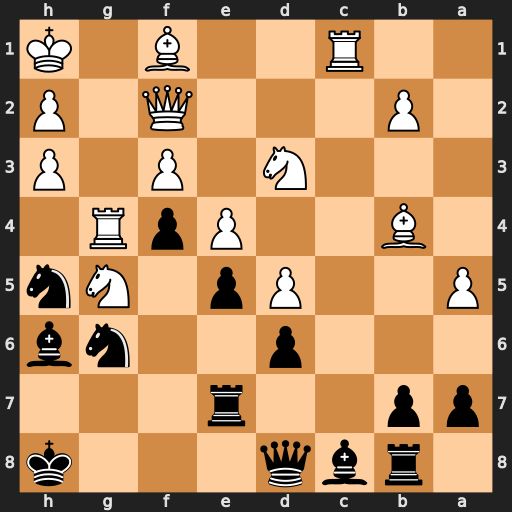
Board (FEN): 1rbq3k/pp2r3/3p2nb/P2Pp1Nn/1B2PpR1/3N1P1P/1P3Q1P/2R2B1K
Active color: b
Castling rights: -
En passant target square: -
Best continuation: Bxg4 hxg4 Ng3+